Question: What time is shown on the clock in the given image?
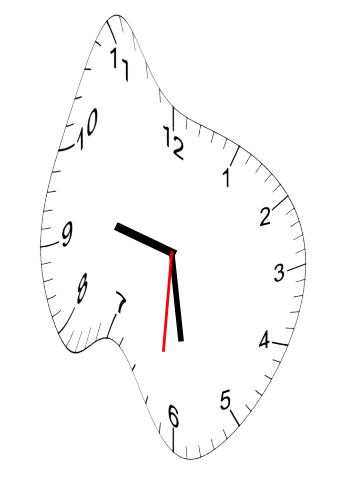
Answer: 09:28:31